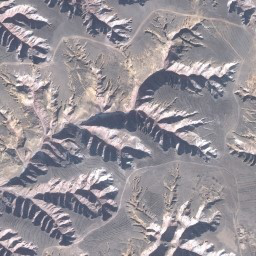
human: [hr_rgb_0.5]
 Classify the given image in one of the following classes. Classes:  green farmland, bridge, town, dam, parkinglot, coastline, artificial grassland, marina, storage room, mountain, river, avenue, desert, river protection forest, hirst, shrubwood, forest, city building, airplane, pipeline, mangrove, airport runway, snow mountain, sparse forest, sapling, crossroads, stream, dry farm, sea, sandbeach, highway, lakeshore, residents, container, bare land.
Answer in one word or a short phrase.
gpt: mountain